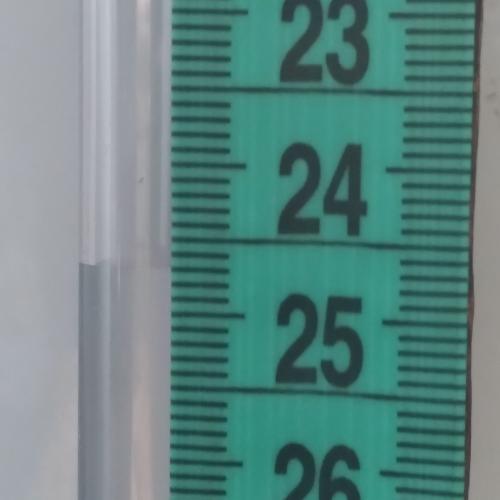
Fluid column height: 24.7 cm